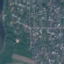
Land use / land cover: Residential